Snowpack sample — Snodgrass Mountain, Crested Butte, Colorado (2/4/25, 12:06 PM MST)
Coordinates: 38.923, -106.968
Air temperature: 35 °F
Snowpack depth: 80 cm
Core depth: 60 cm
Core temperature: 32 °F
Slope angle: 14°, slope face: 78°
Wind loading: low
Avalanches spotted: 0
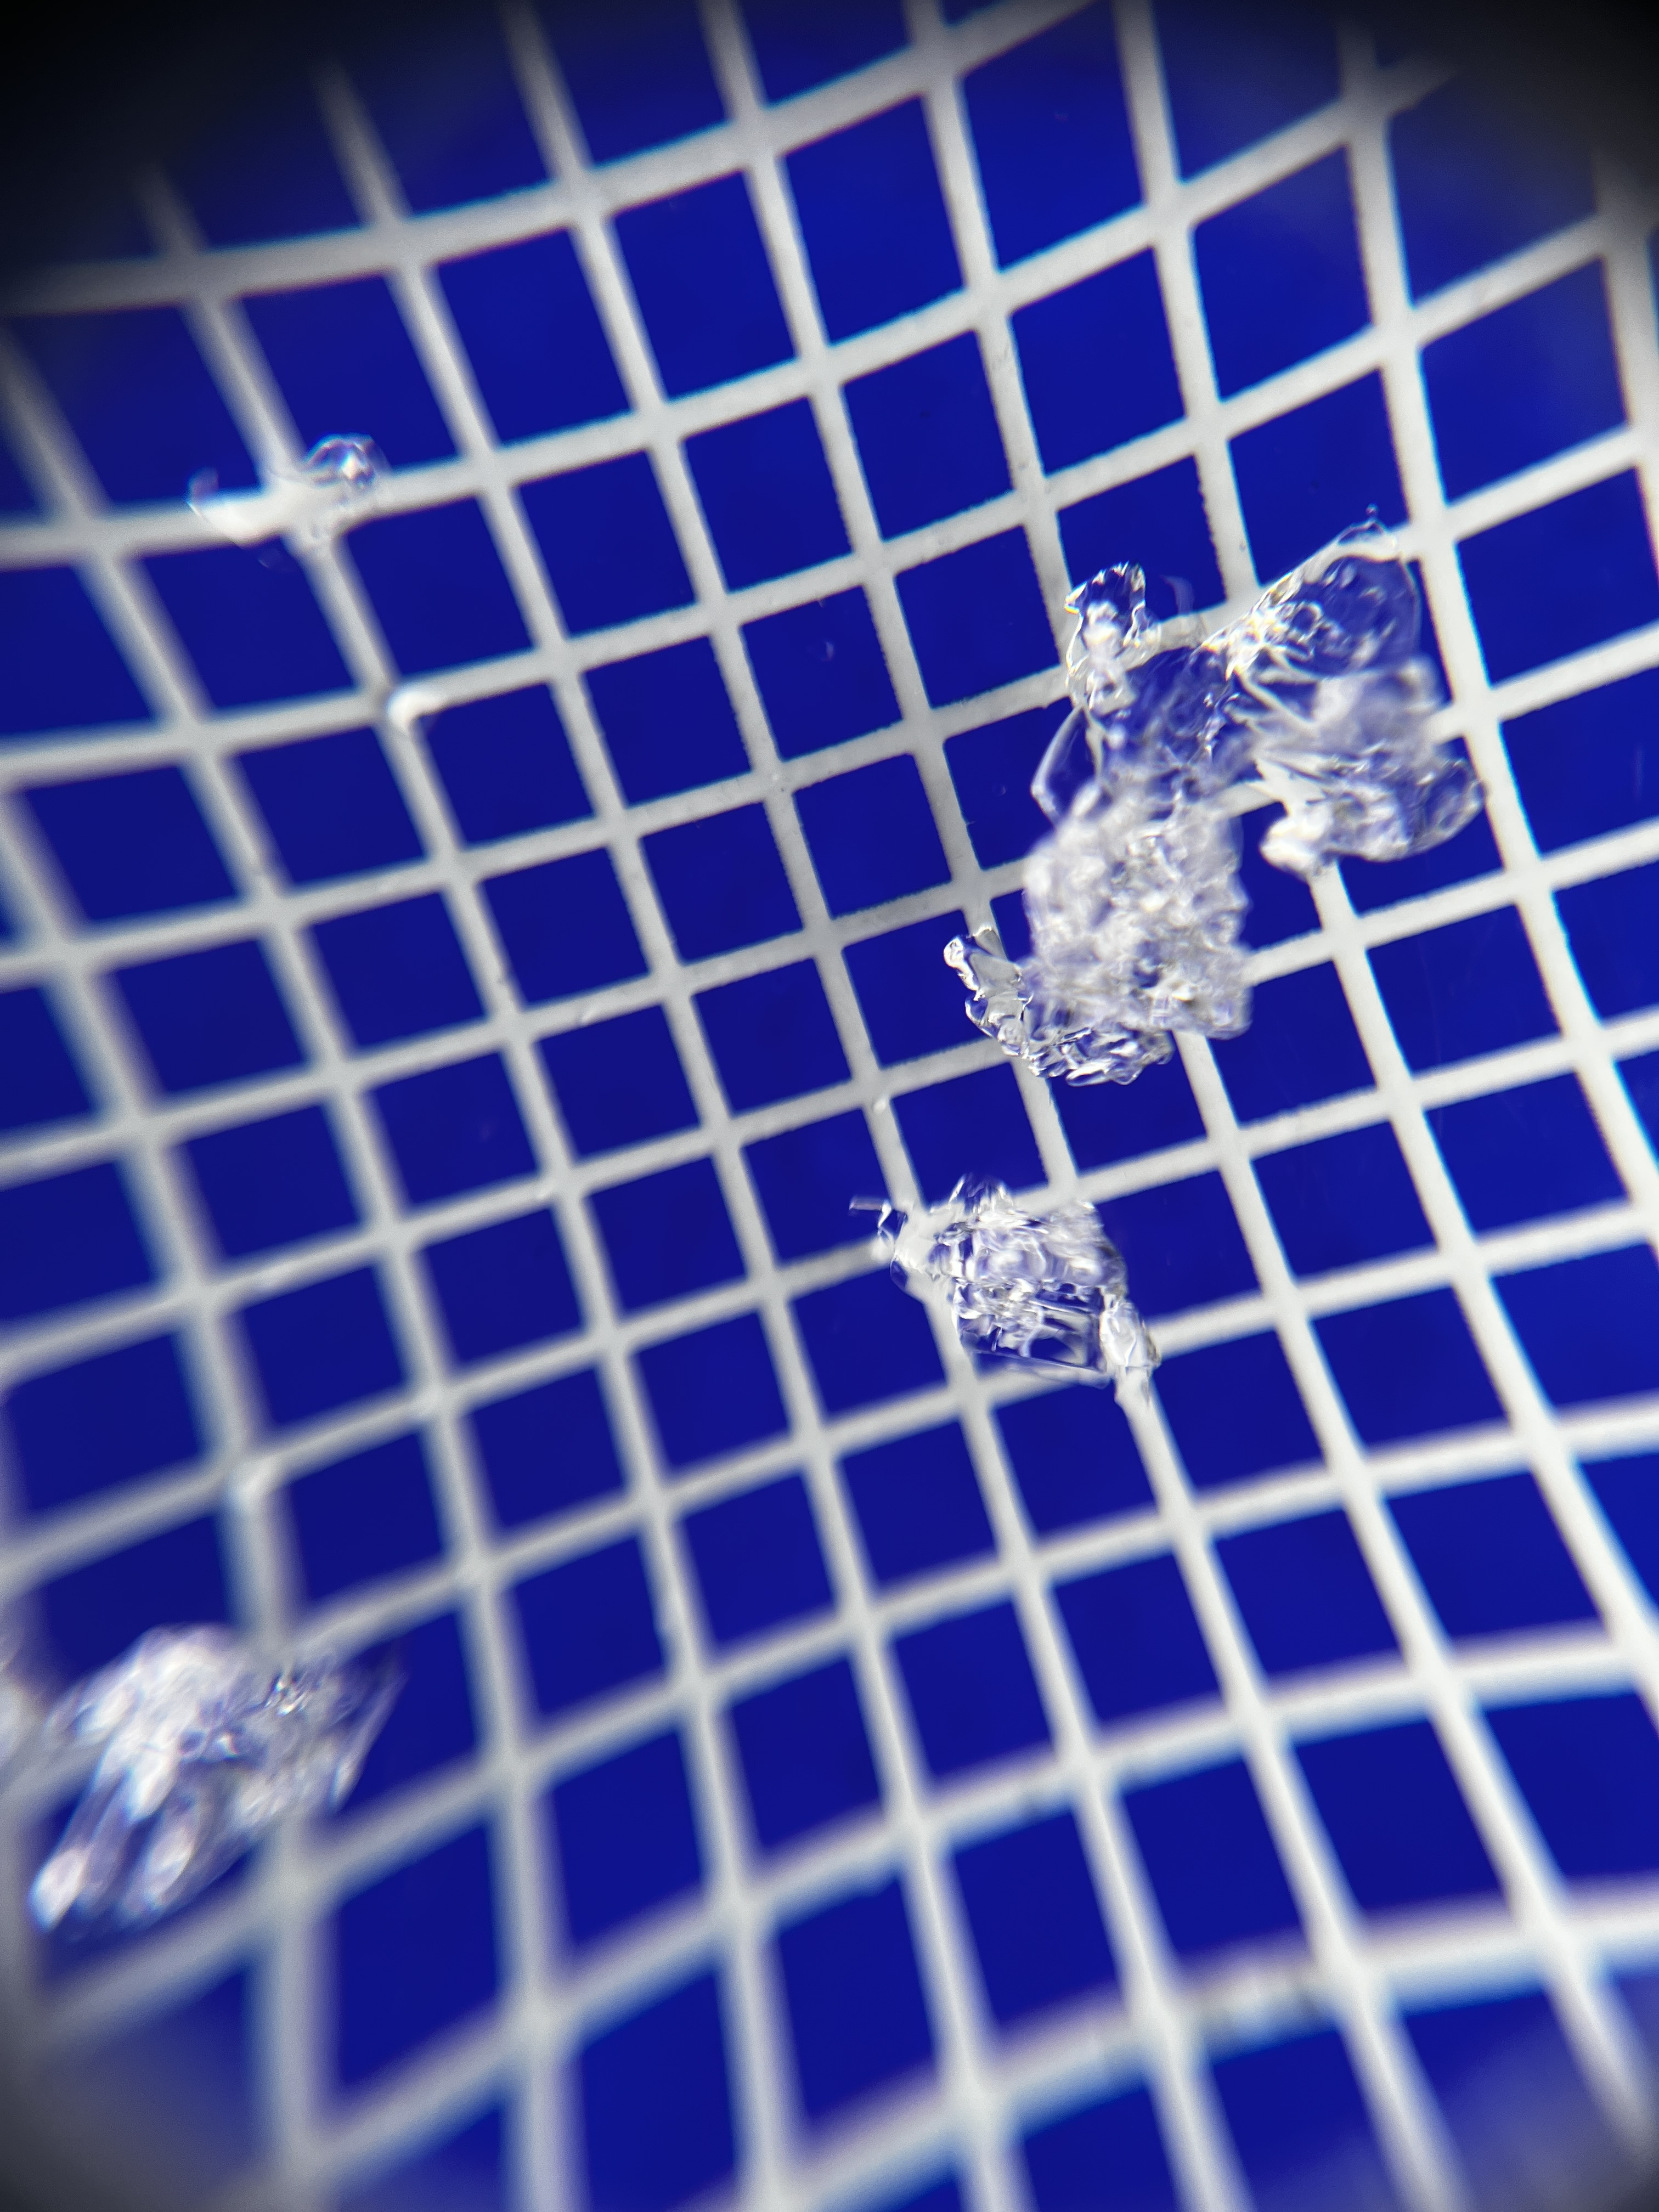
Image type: magnified_profile
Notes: No avalanches nearby, unusually warm weather for the last month reported by residents, Collected 25 yards from treeline